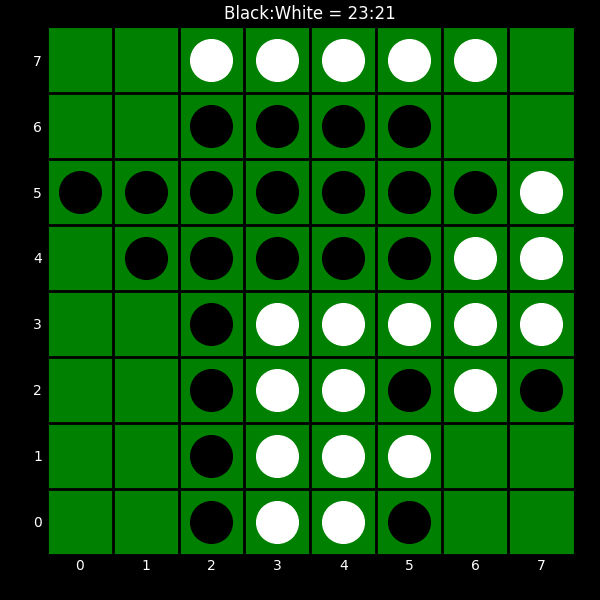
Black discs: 23
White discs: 21